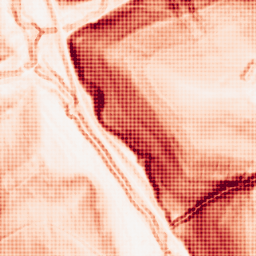
Category: morphological
Decomposition family: morphological_gradient
Decomposition parameters: size: 3
shape: diamond
Upsampling method: sinc_hamming
Upsampling parameters: scale: 4
kernel_size: 4
Upsampling scale: 4